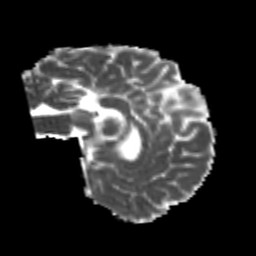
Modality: MD
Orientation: sagittal
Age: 25
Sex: male
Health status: healthy
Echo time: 0.074 s